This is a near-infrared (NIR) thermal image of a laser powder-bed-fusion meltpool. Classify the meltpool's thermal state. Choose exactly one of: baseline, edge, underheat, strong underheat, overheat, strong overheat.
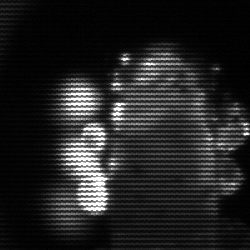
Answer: strong underheat